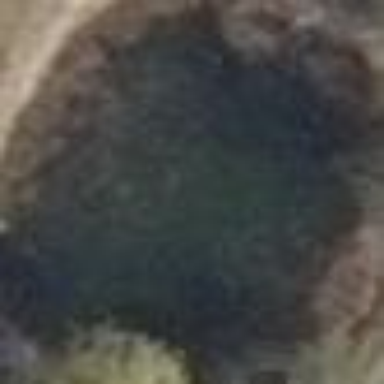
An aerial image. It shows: Pond with natural water.